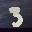
Label: 3